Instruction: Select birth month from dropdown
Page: traveler
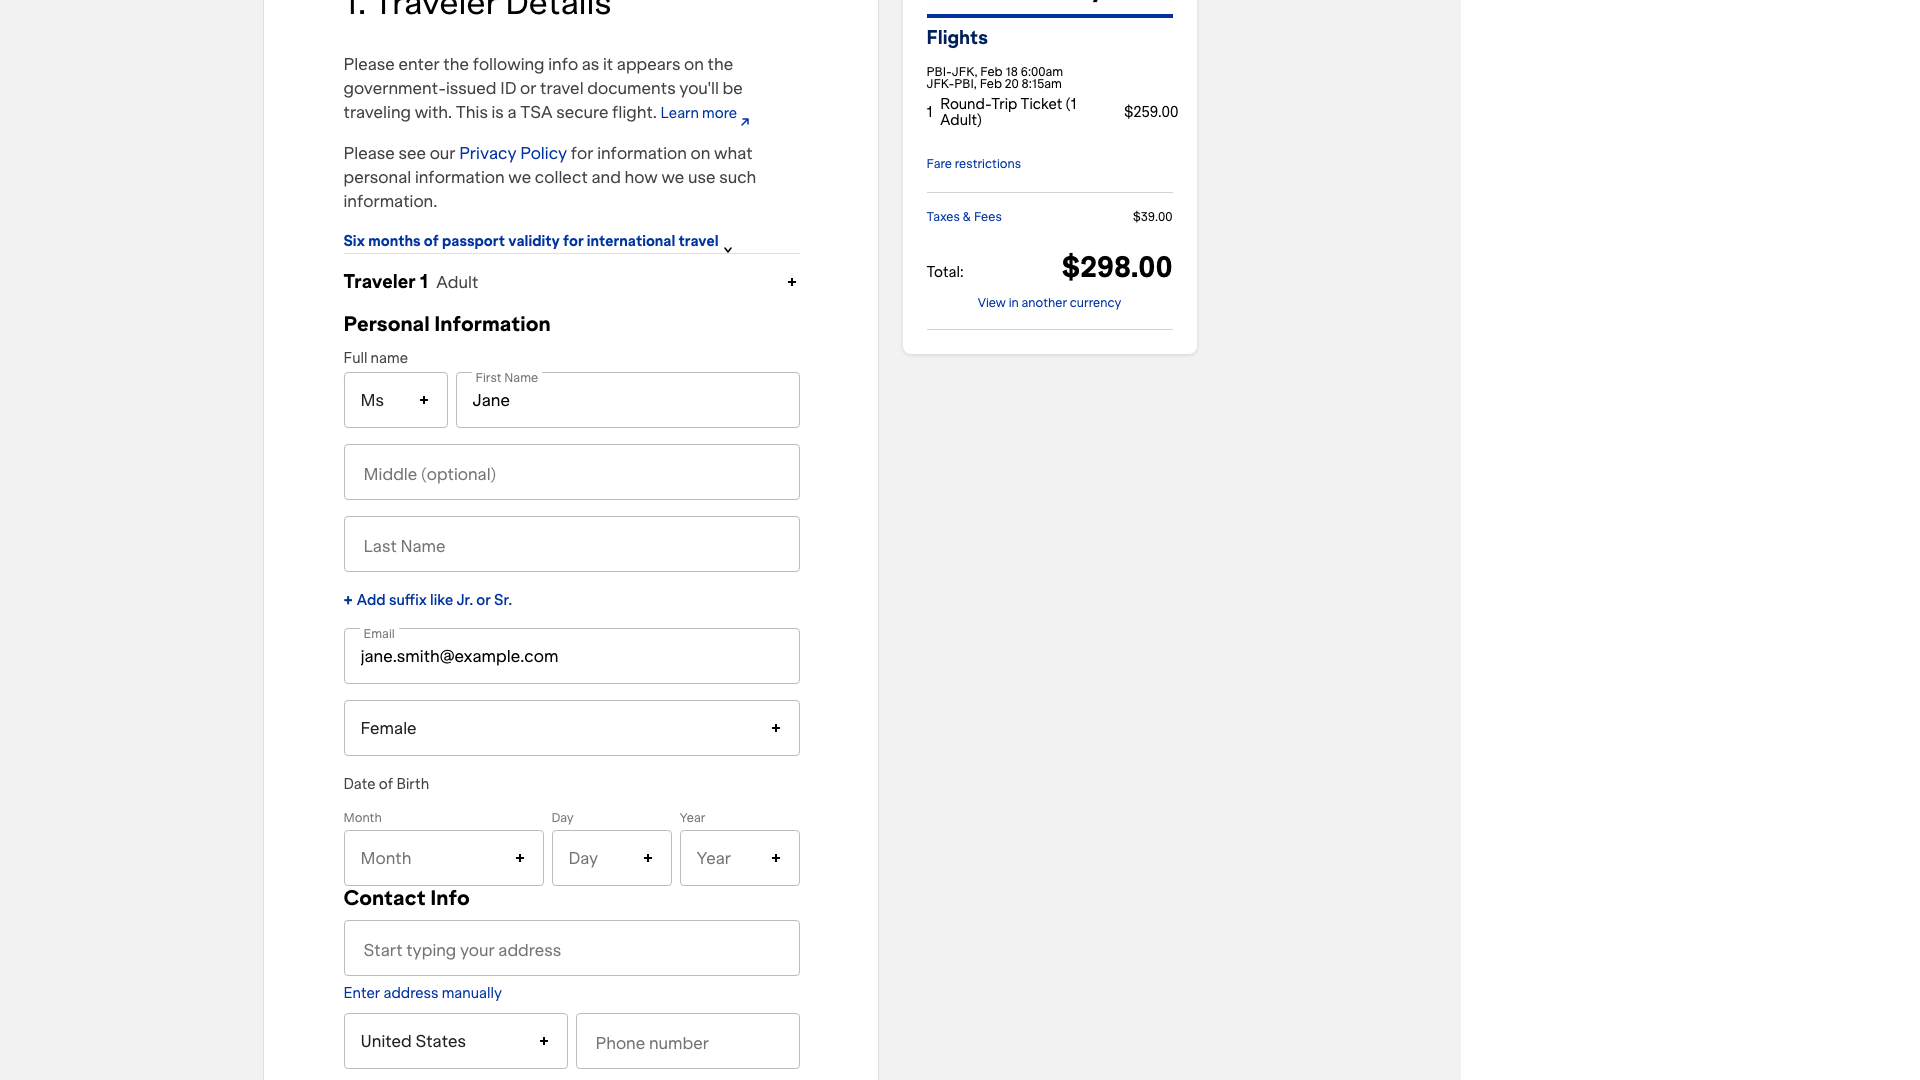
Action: click